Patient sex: M
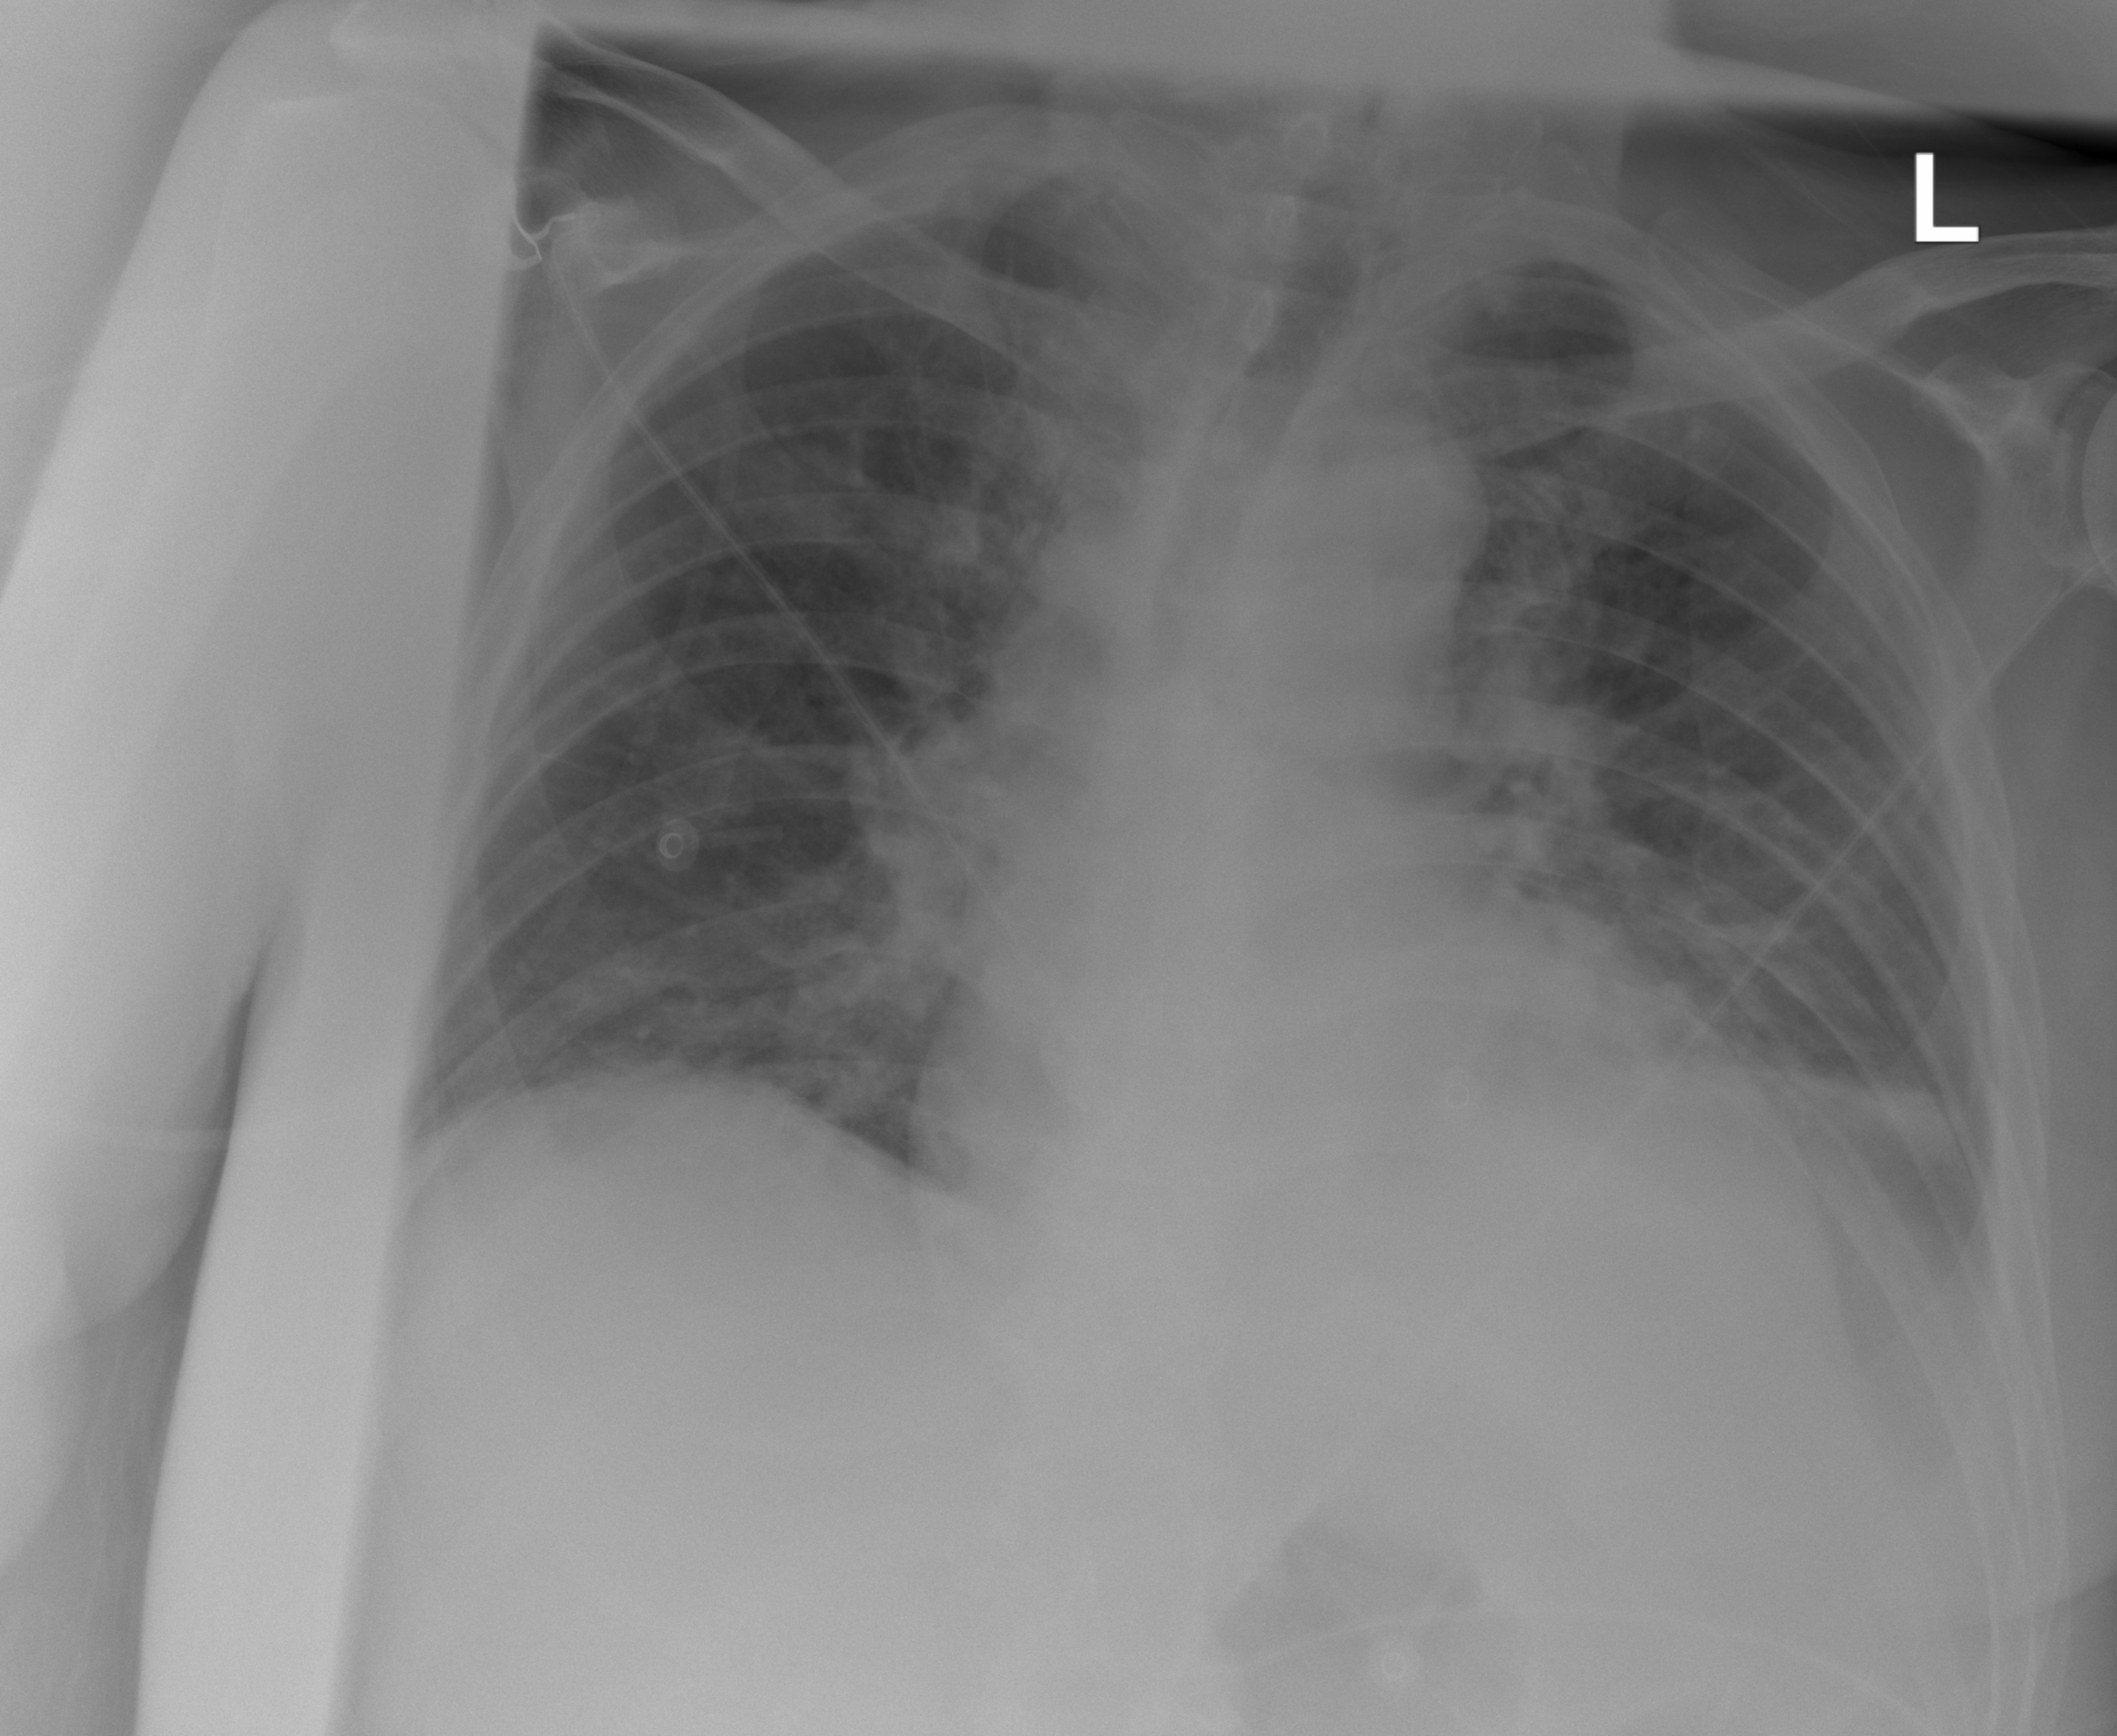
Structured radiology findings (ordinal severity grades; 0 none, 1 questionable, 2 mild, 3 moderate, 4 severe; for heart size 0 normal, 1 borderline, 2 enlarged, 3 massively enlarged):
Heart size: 2
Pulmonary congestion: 2
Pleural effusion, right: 0
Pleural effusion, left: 2
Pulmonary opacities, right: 0
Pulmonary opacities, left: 0
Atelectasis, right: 0
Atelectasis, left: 2